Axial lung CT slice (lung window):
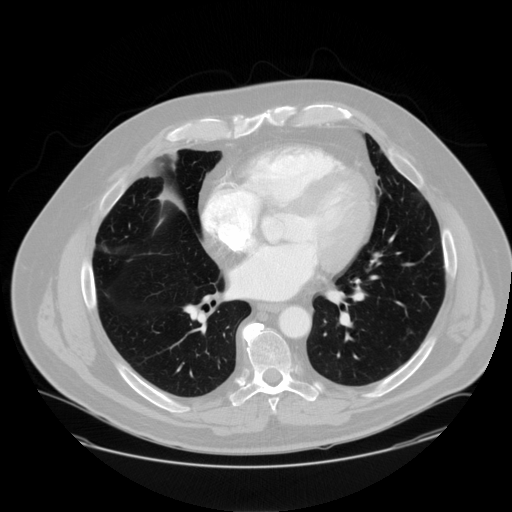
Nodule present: no